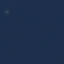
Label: SeaLake